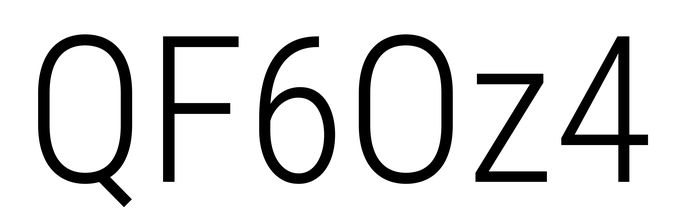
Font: Roboto_Condensed_Light